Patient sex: M
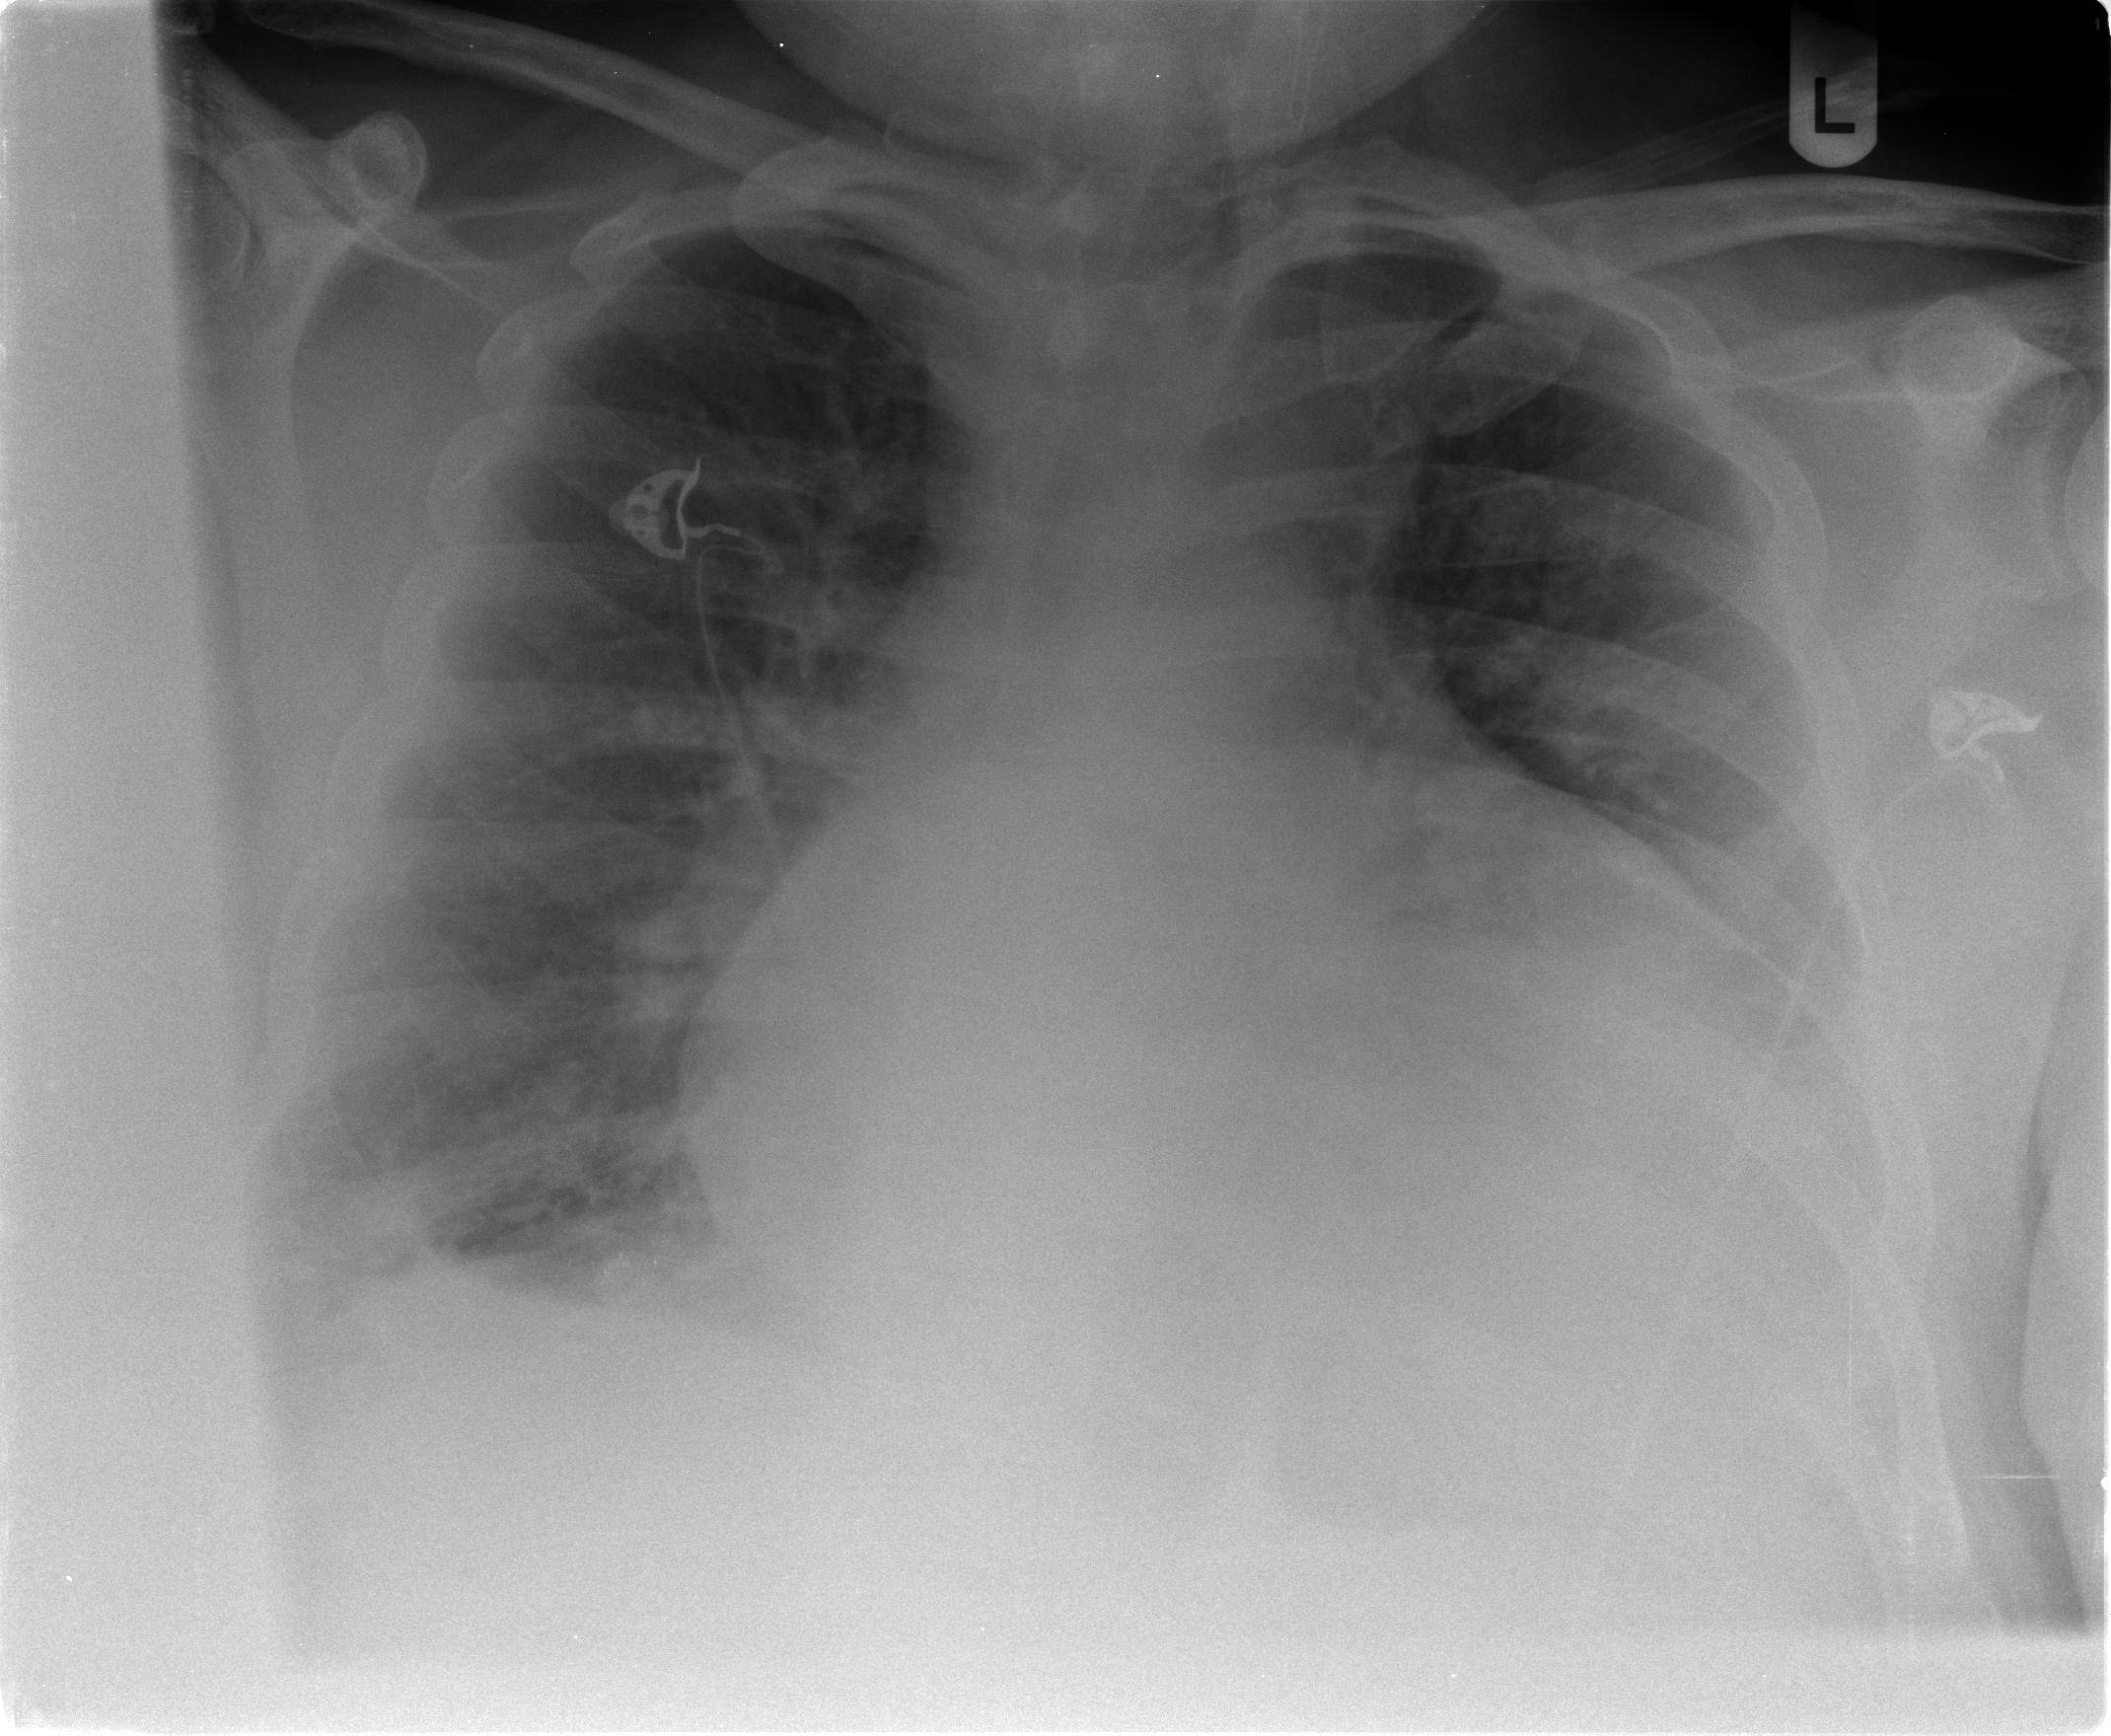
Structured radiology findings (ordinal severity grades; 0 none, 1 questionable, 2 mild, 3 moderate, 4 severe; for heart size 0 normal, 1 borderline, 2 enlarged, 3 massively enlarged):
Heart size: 3
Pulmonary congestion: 1
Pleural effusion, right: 1
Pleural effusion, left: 2
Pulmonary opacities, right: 0
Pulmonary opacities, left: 0
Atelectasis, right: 2
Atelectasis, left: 1